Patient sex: F
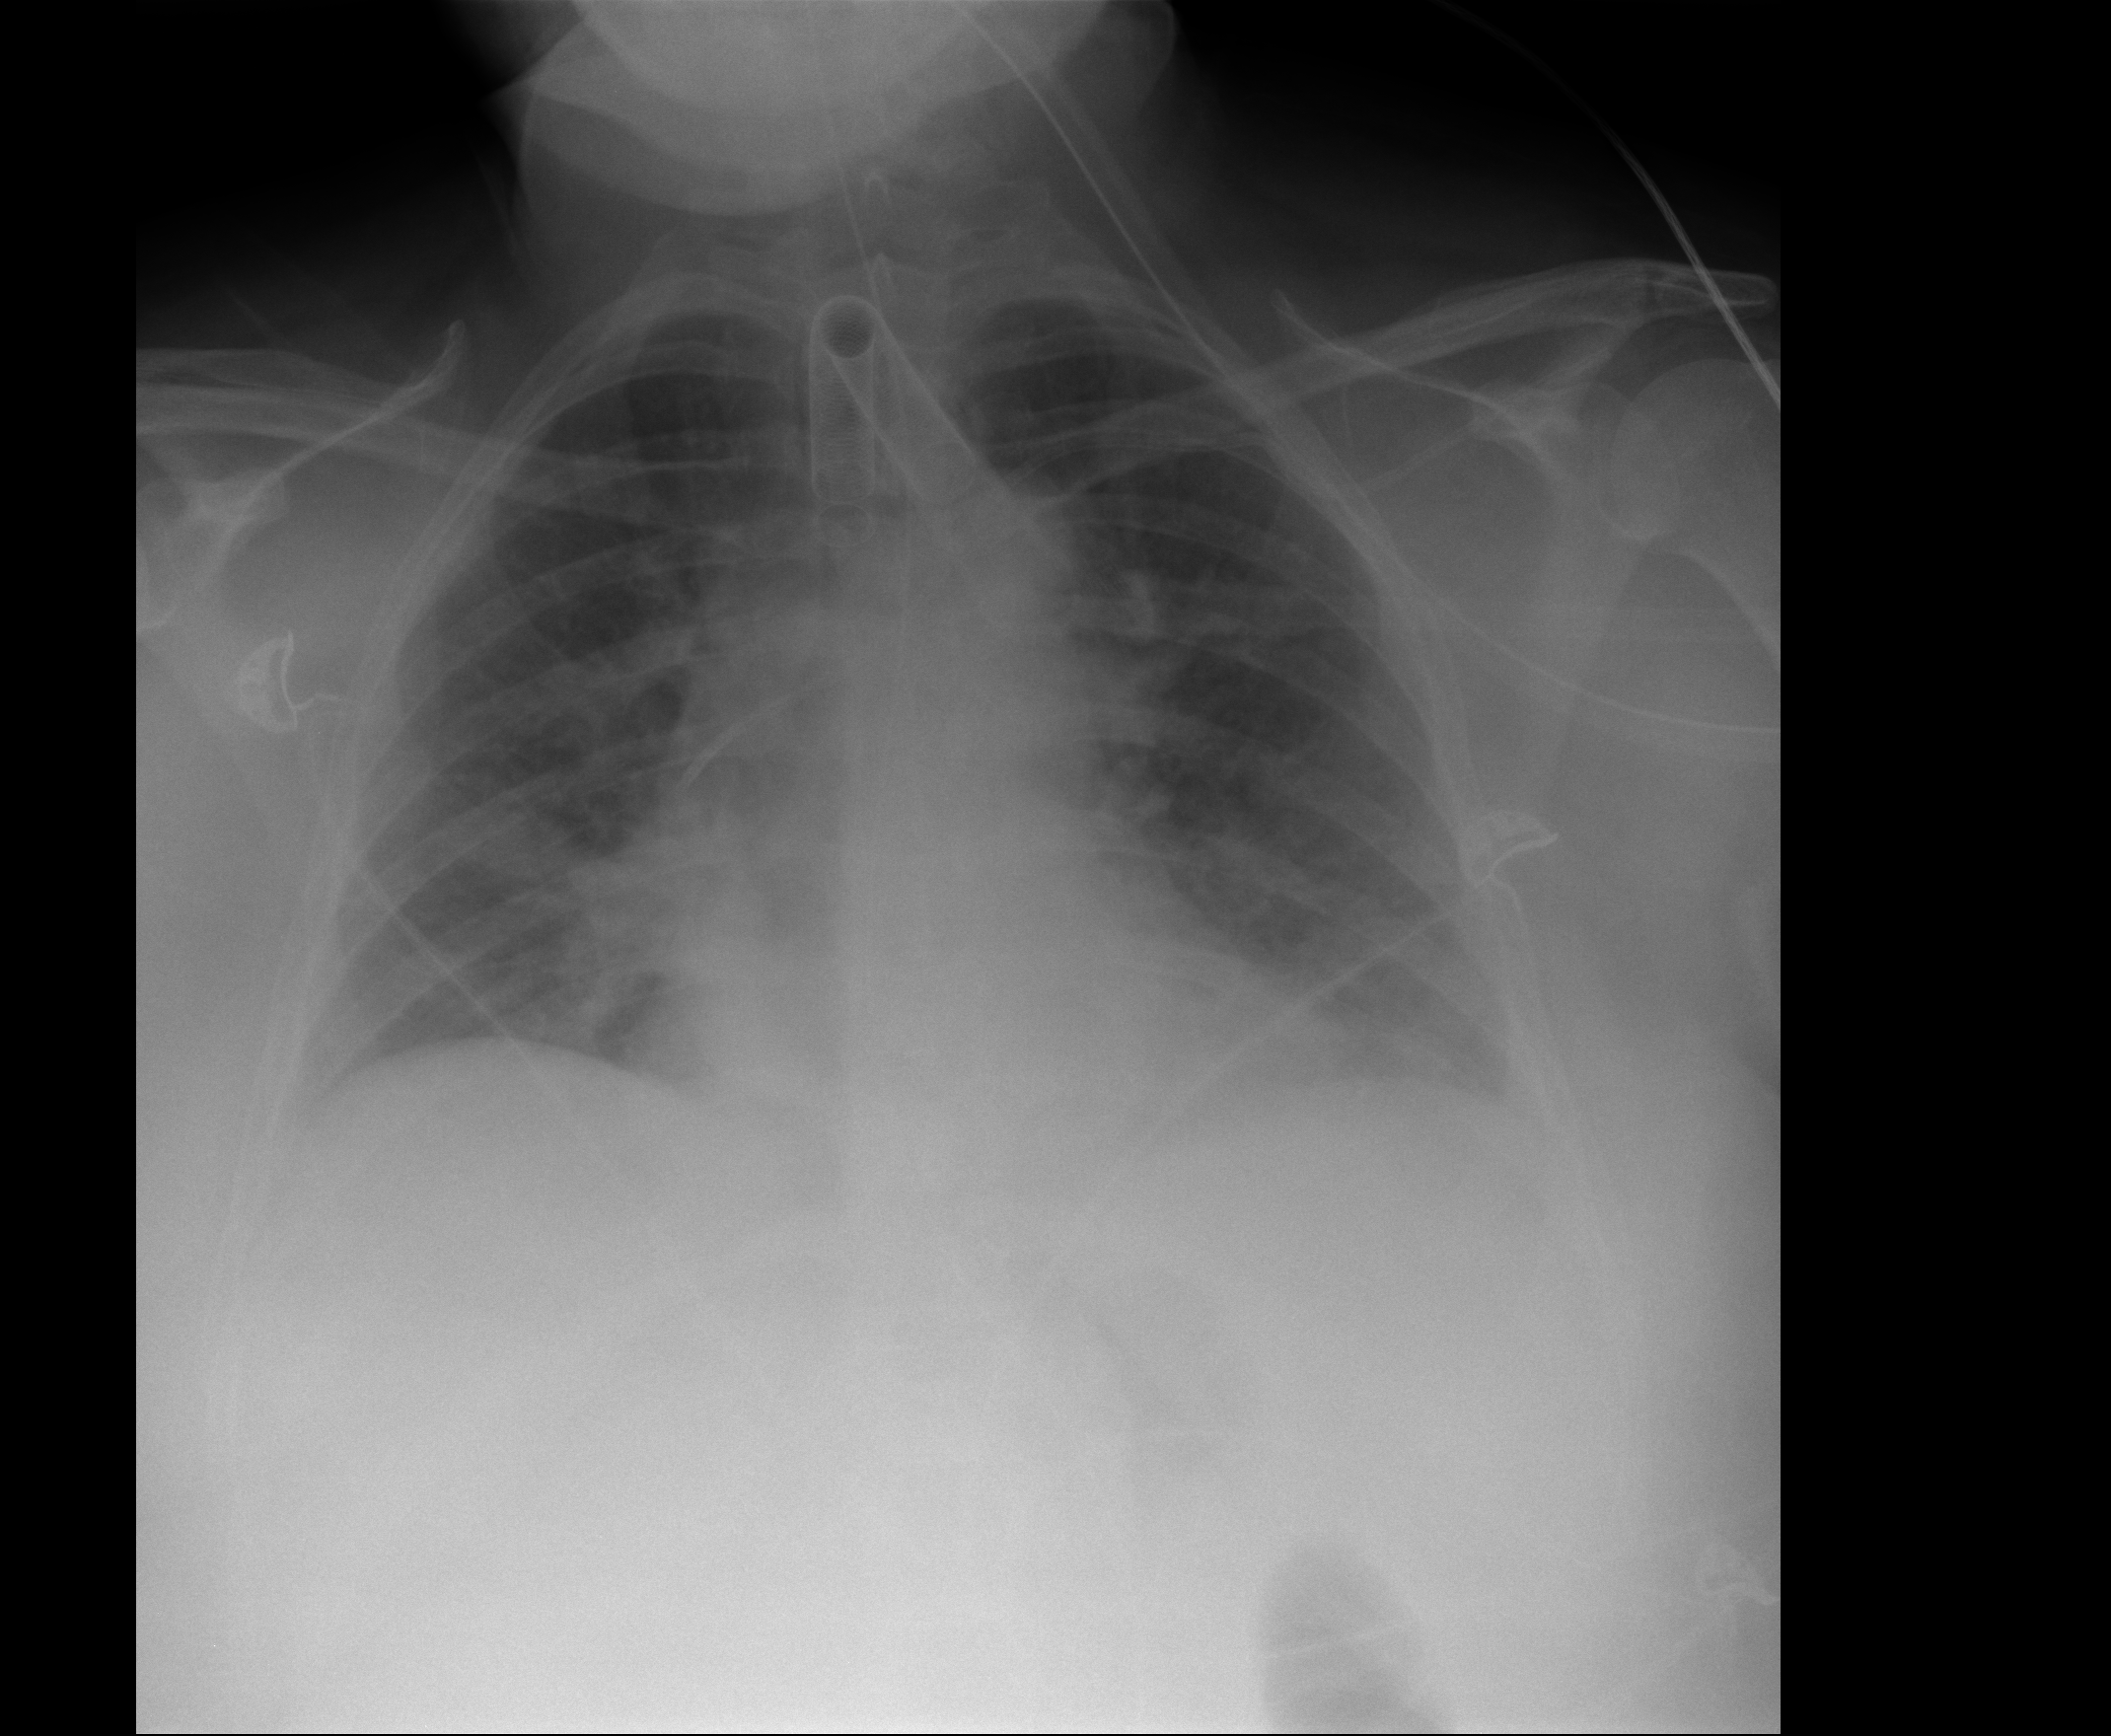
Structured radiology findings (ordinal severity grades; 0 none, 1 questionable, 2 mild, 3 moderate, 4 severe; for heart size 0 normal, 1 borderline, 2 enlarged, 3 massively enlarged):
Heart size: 0
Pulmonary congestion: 3
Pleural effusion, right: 2
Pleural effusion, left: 2
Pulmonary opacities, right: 0
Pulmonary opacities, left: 0
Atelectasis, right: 2
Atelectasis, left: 2